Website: crate-barrel
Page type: billing-address
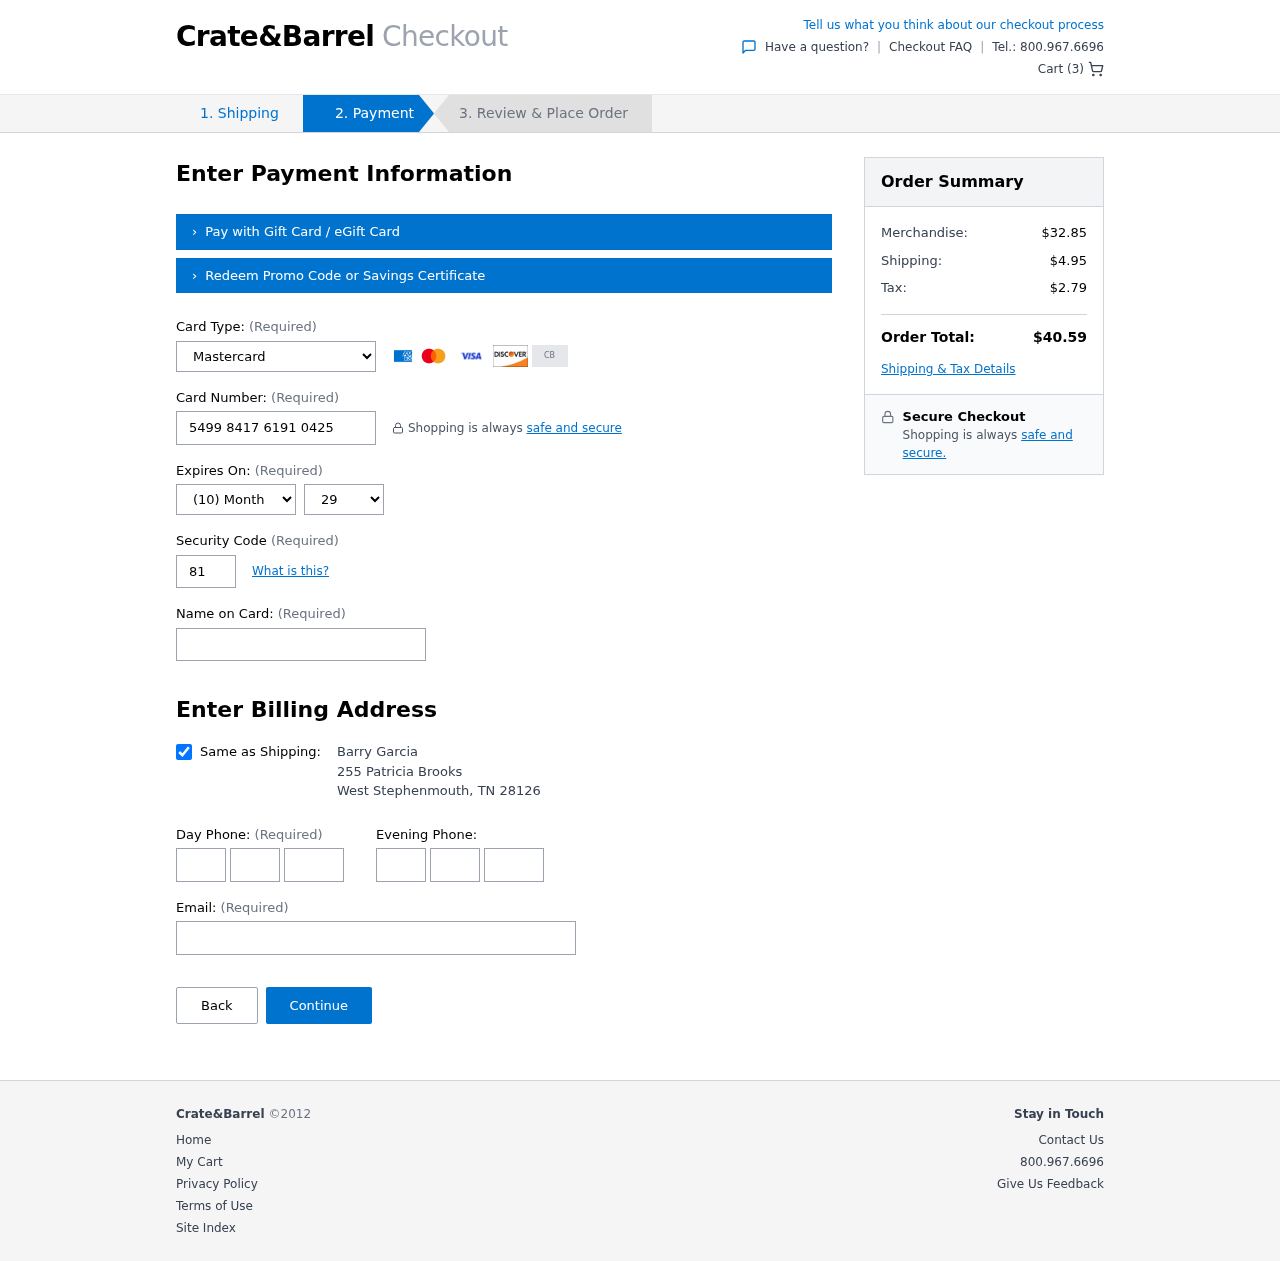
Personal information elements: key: PII_CARD_CVV
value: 818
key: PII_CARD_EXPIRY_MONTH
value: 10
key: PII_CARD_EXPIRY_YEAR
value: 29
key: PII_CARD_NUMBER
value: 5499 8417 6191 0425
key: PII_CARD_TYPE
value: Mastercard
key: PII_CITY
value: West Stephenmouth
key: PII_EMAIL
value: barrygarcia@gmail.com
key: PII_FULLNAME
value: Barry Garcia
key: PII_PHONE_AREA
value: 359
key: PII_PHONE_PREFIX
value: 584
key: PII_PHONE_SUFFIX
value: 7077
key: PII_POSTCODE
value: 28126
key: PII_STATE_ABBR
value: TN
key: PII_STREET
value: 255 Patricia Brooks
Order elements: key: ORDER_NUM_ITEMS
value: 3
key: ORDER_SUBTOTAL
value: $32.85
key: ORDER_SHIPPING_COST
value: $4.95
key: ORDER_TAX
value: $2.79
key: ORDER_TOTAL
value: $40.59